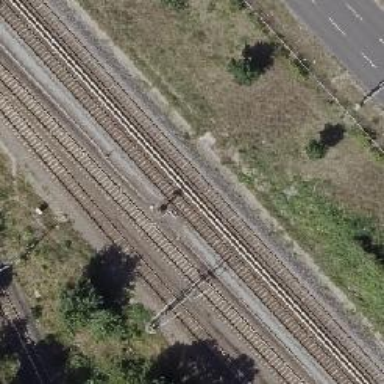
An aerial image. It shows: Railway signal.